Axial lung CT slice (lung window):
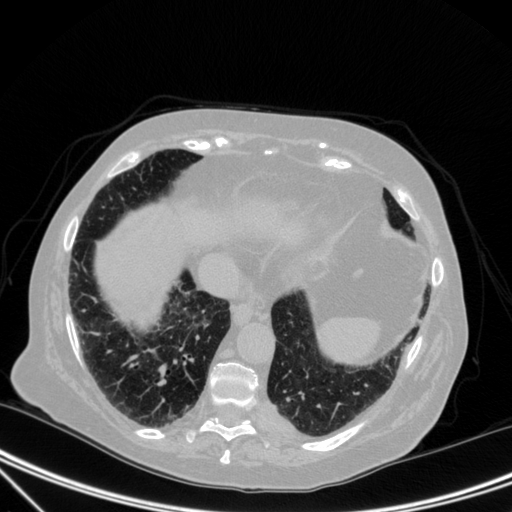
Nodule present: no